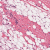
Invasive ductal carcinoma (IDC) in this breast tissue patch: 0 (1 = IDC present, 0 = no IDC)